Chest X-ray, AP view. Patient: 44 years old, sex F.
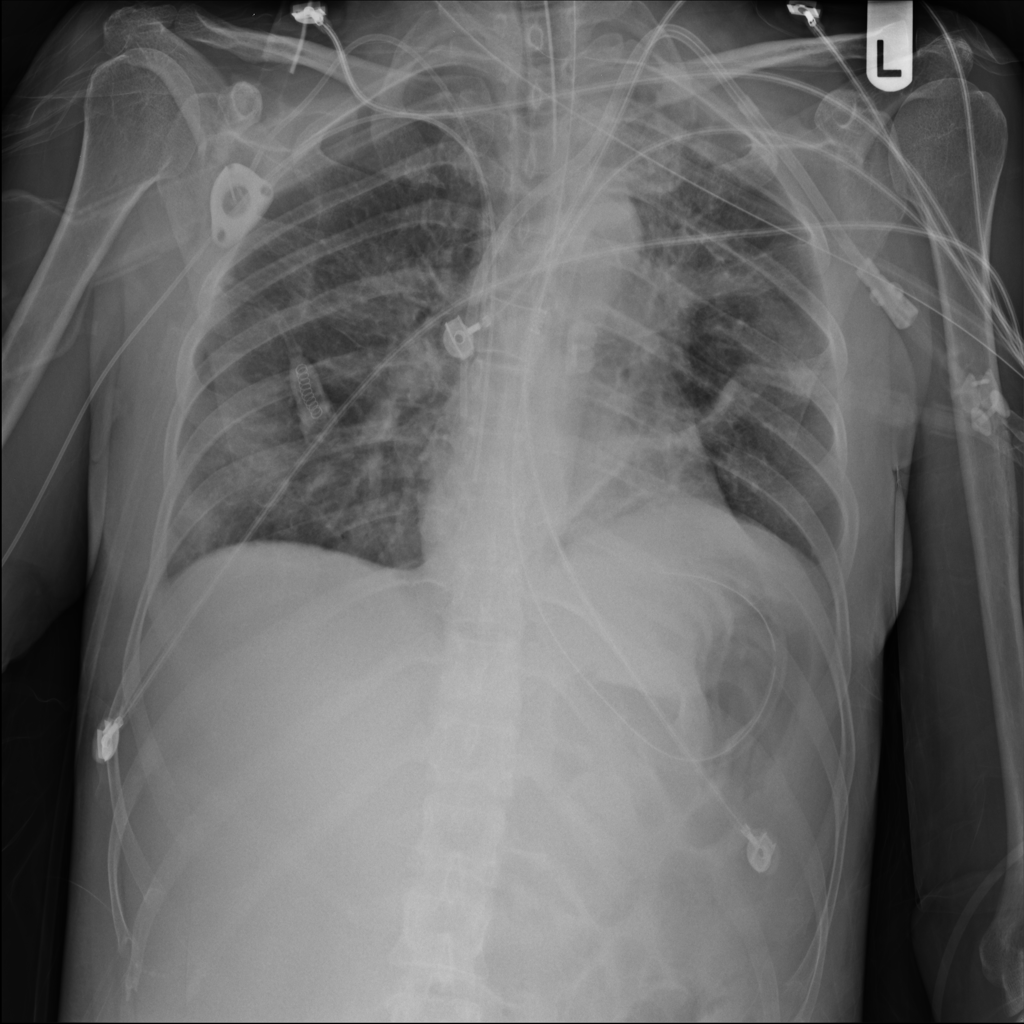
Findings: Effusion, Infiltration